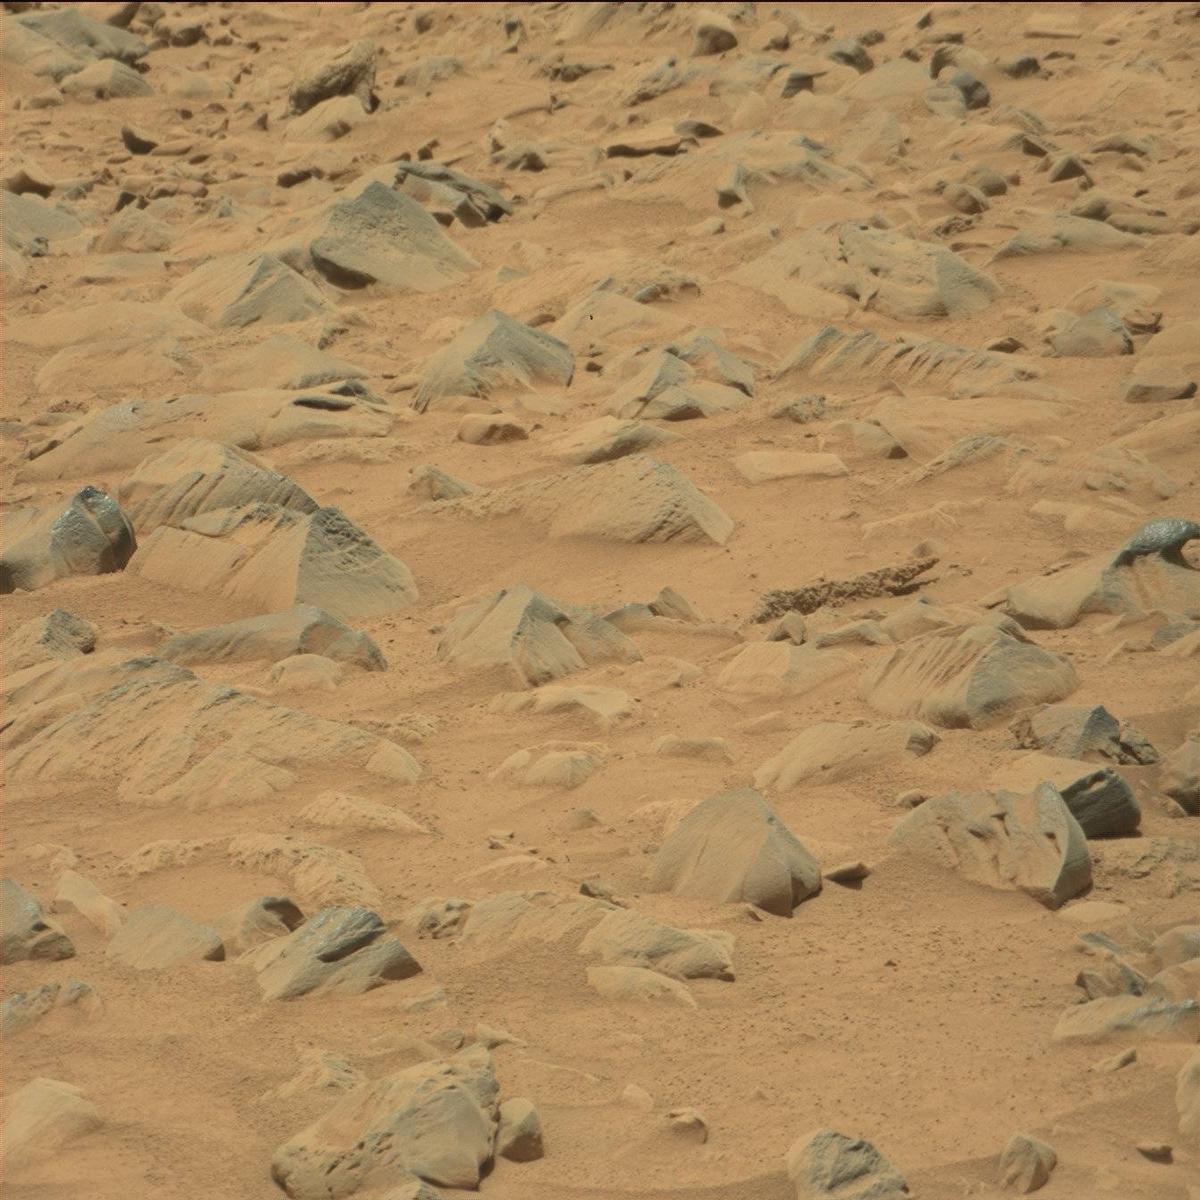
Terrain classes present: Bedrock, Sand / Soil